Question: I know that you can specify the class name to use for errors, but is it possible to specify a second class name if the error happens on a specific element?
I have a form with inputs and the errors are all aligned to be directly under the input (like so:)

I want to create a different style for that checkbox so it will align properly.
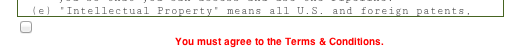
Answer: AFAIK, there is no way to have the plugin apply more than one "error" class, other than using its various built-in callback functions (<URL> to apply/remove additional classes. This can quickly get messy and verbose.
But there's really no need to complicate how the plugin spits out the default '.error' class, when you have CSS.
Just specifically target the error message ('label') for the checkbox (with the '.error' class) using CSS...
<URL>
:
'''
label[for='myfieldname'].error {
}
'''
:
'''
<input type="checkbox" name="myfieldname" />
'''
---
: The above target 'label<URL>